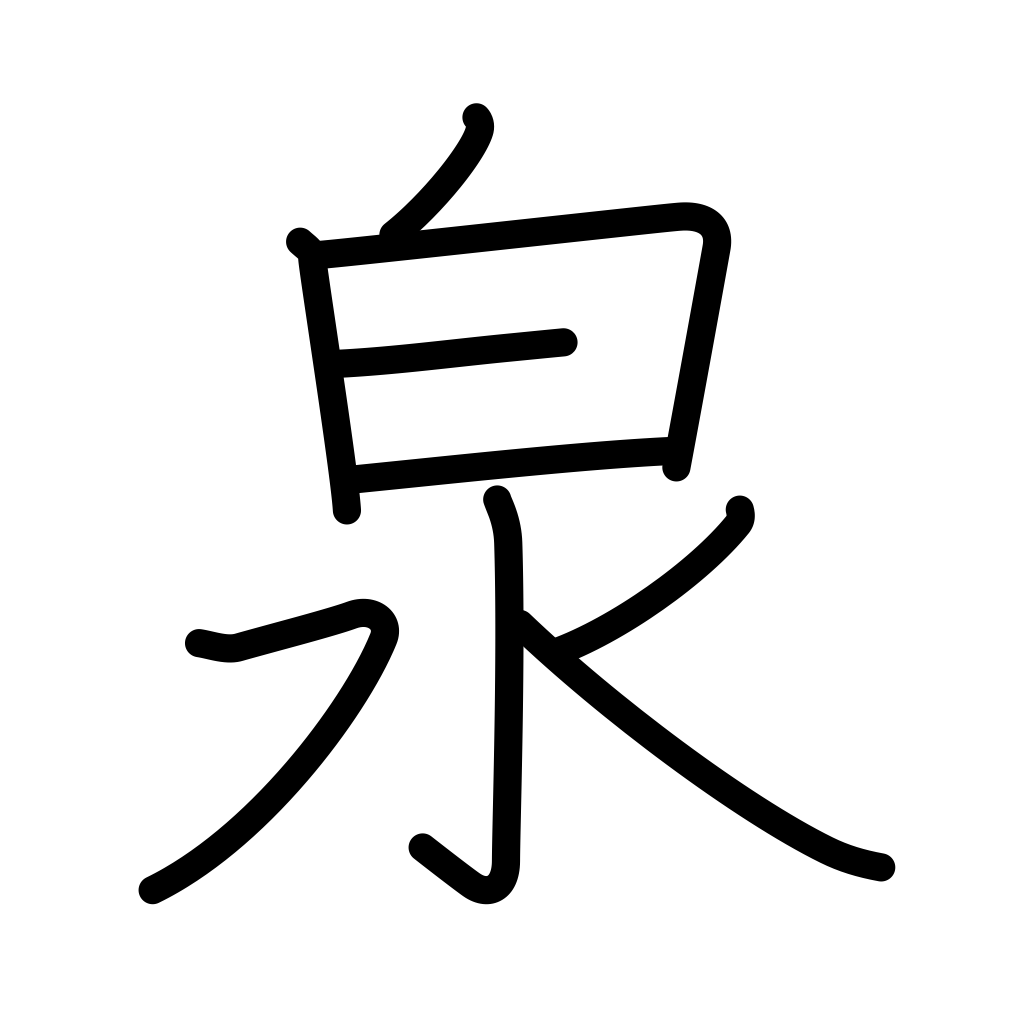
Meaning: spring, fountain